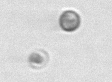
Label: Thalassiosira_sp_aff_mala